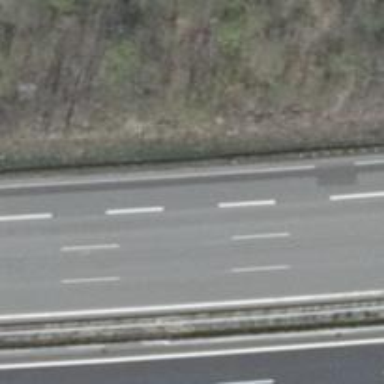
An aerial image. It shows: Motorway with concrete surface.